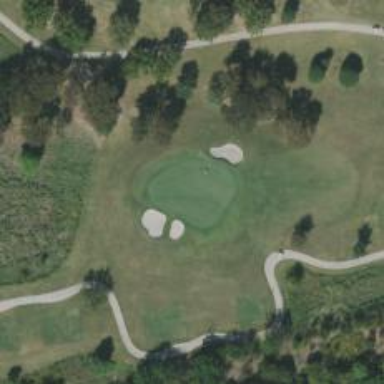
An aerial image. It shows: Golf hole.